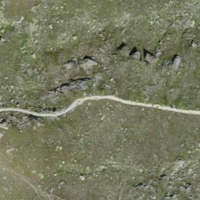
EUNIS habitat code: 31
Species observed at this site:
Jacobaea incana